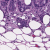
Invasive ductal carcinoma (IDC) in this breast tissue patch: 1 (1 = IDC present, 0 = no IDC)